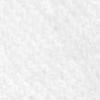
Label: no_change